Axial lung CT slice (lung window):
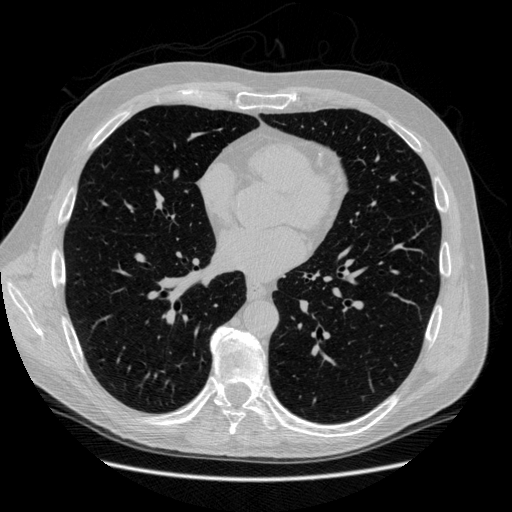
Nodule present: no